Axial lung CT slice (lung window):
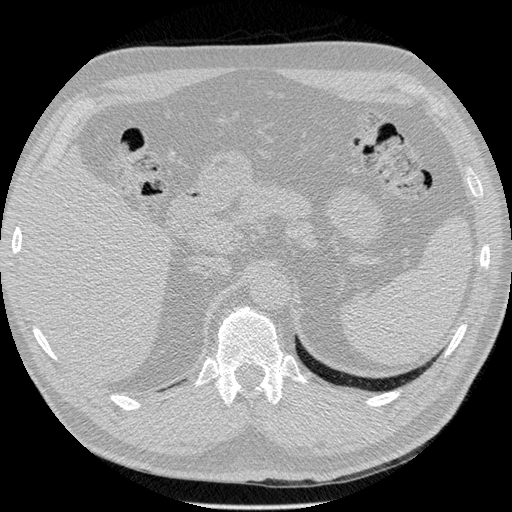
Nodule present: no